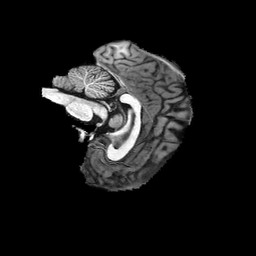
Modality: T1w
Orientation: sagittal
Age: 26
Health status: healthy
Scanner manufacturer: philips
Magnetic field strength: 3 T
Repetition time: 0.007891 s
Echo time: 0.003654 s